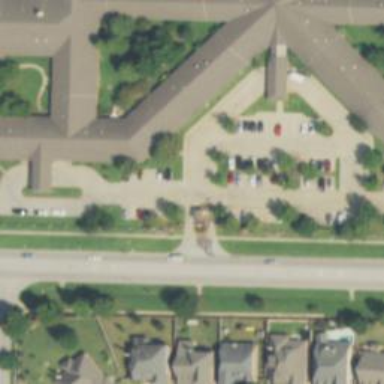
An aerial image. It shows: Living street.